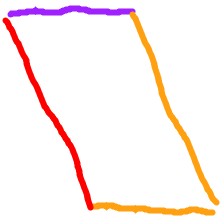
Shape: parallelogram